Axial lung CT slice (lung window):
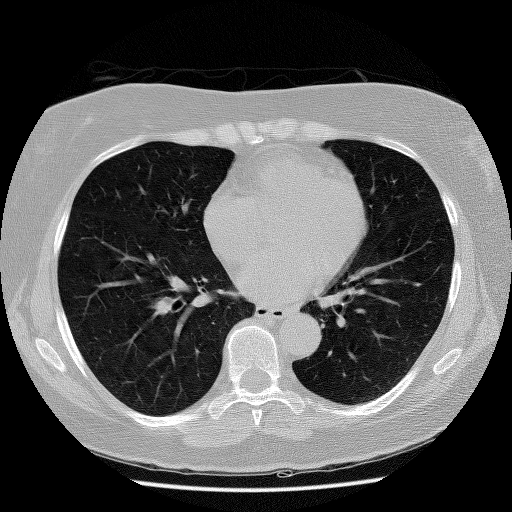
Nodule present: no